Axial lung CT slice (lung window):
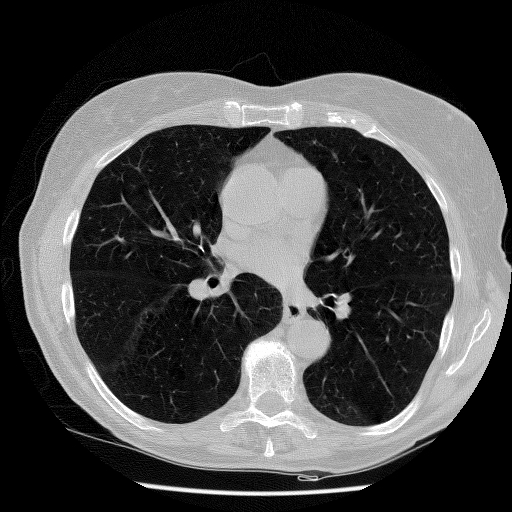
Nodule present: yes
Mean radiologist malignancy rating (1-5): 3